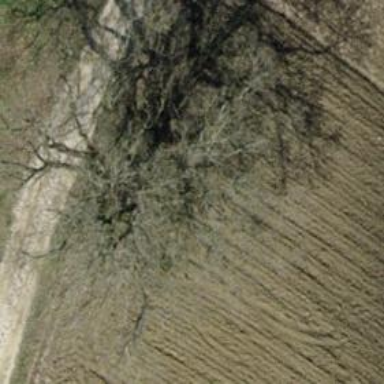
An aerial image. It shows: Landmark tree with broadleaved leaves.